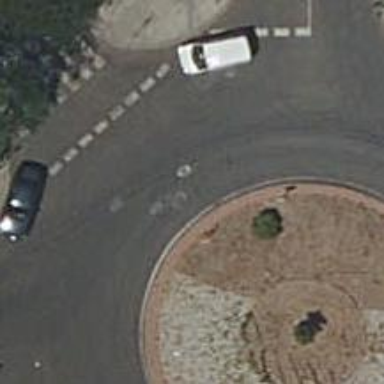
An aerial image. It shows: Roundabout on residential road.